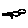
Label: bird